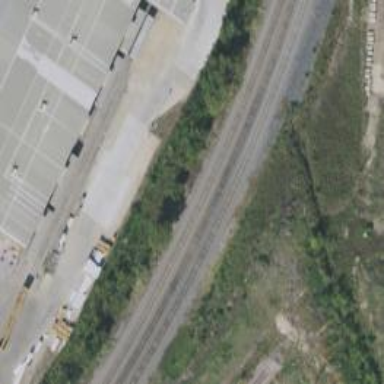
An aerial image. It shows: Rail spur service.